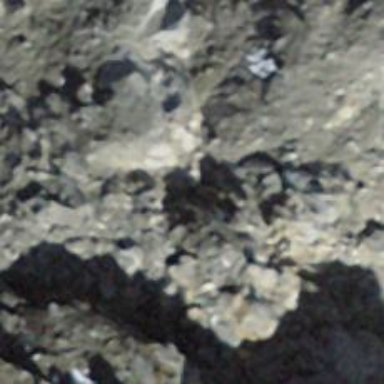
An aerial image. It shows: Cliff in nature.